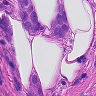
Metastatic tissue present: yes